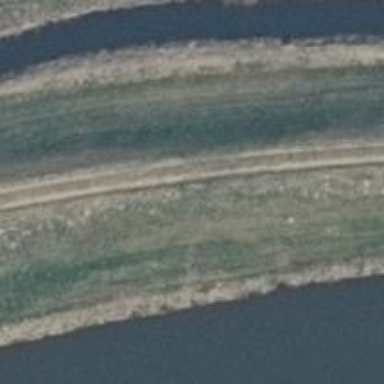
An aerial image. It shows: Track with grade3 tracktype. The surface is concrete in the lanes.